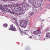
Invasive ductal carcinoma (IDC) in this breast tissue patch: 1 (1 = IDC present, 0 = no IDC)